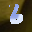
Label: 6